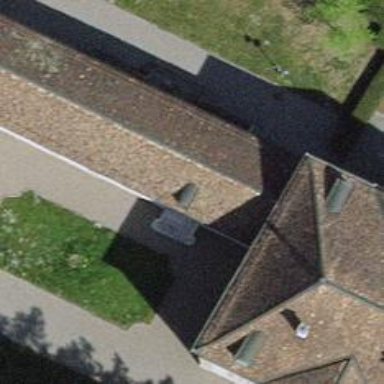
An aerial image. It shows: Library.